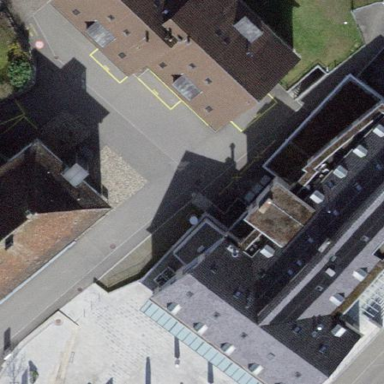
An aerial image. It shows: Parking area with surface.